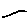
Label: line